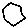
Label: hexagon